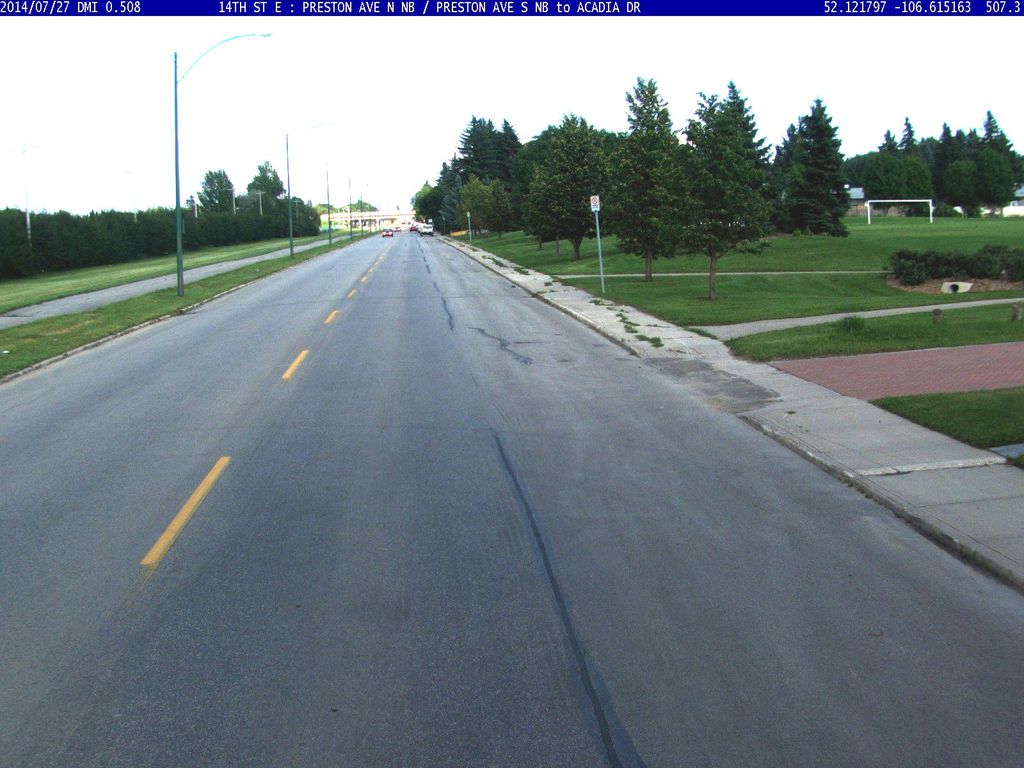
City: saskatoon